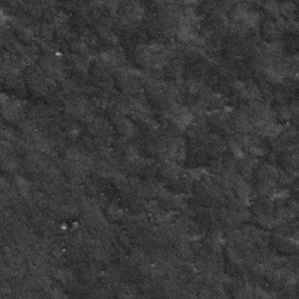
Label: frost